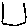
Label: square